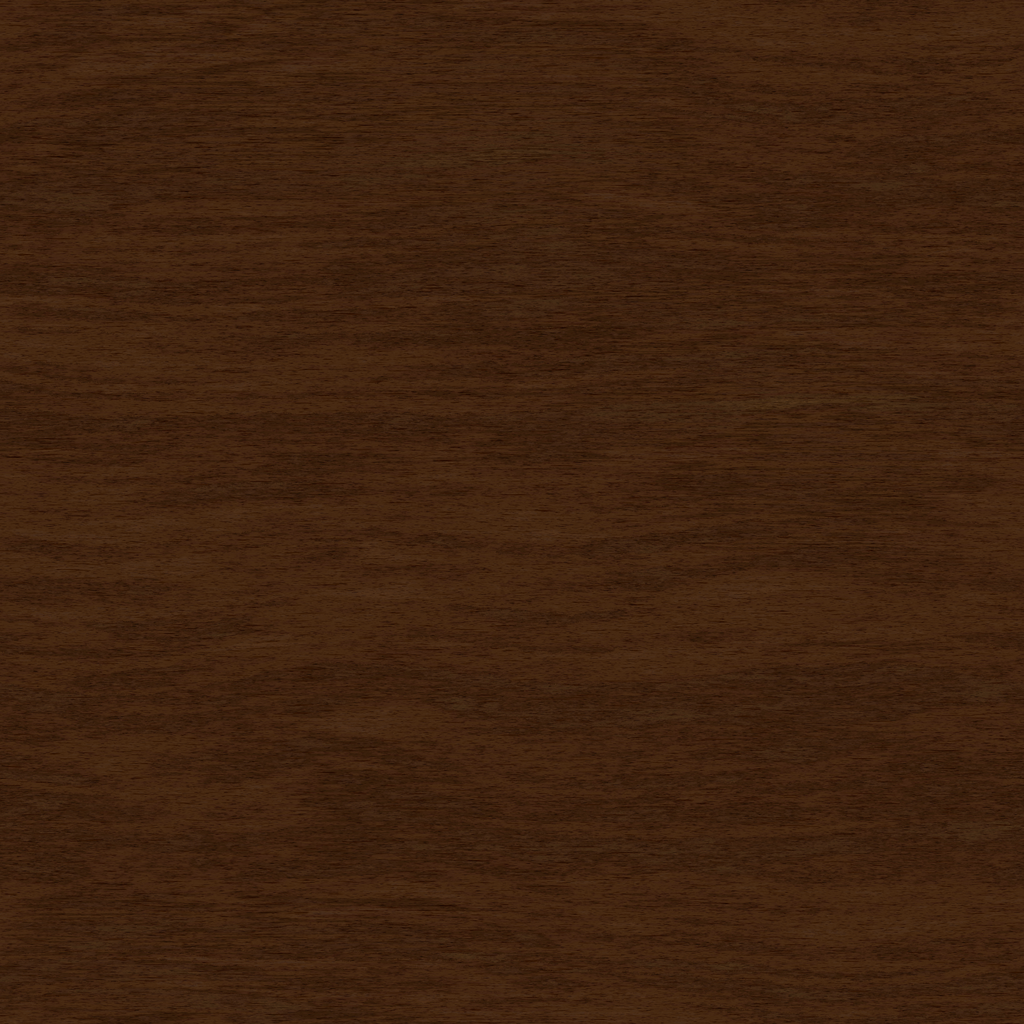
Texture map type: Color